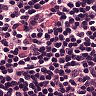
Metastatic tissue present: no